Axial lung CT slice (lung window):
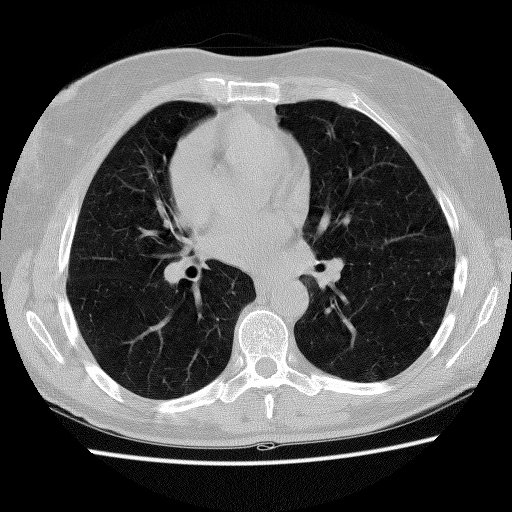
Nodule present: no